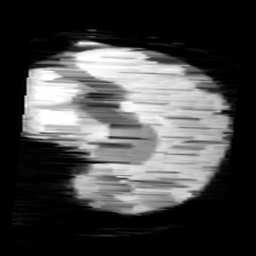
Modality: minIP
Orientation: sagittal
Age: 12
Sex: male
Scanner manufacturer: siemens
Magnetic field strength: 3 T
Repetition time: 0.027 s
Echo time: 0.02 s